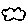
Label: cloud